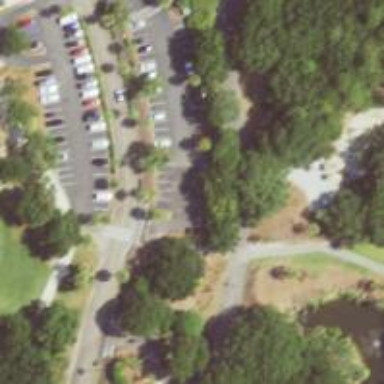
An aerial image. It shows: Pathway for golfing.